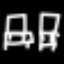
Label: chair